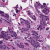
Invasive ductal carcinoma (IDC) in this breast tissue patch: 1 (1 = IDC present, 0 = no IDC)